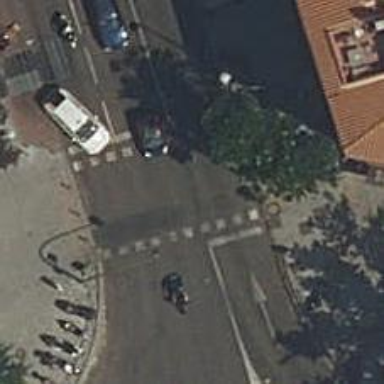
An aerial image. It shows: Road with traffic signals at crossing.